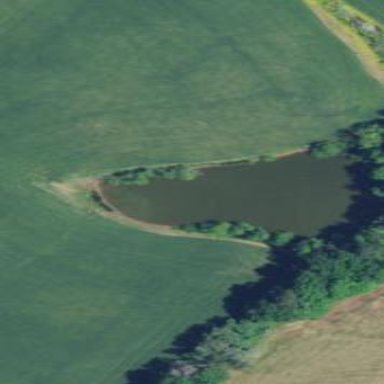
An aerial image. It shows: Peaceful pond surrounded by nature.